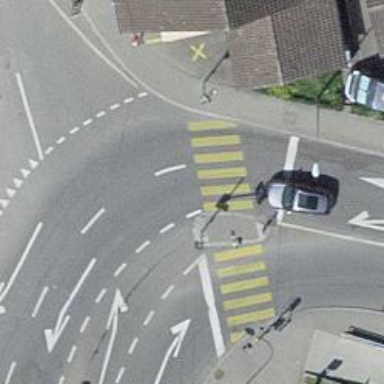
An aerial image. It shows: Crossing with traffic signals.